Question: I have an app currently running on the market under beta testing. Everything was working fine until I realize I stopped earning money for a couple of days.
Is this something normal due to the decrease number of impressions? Or clicks?
Why does admob ignore completely the impressions I received?
Im worried that if I promote to the store ads will not work.
I appreciate any help!! Thanks a lot!

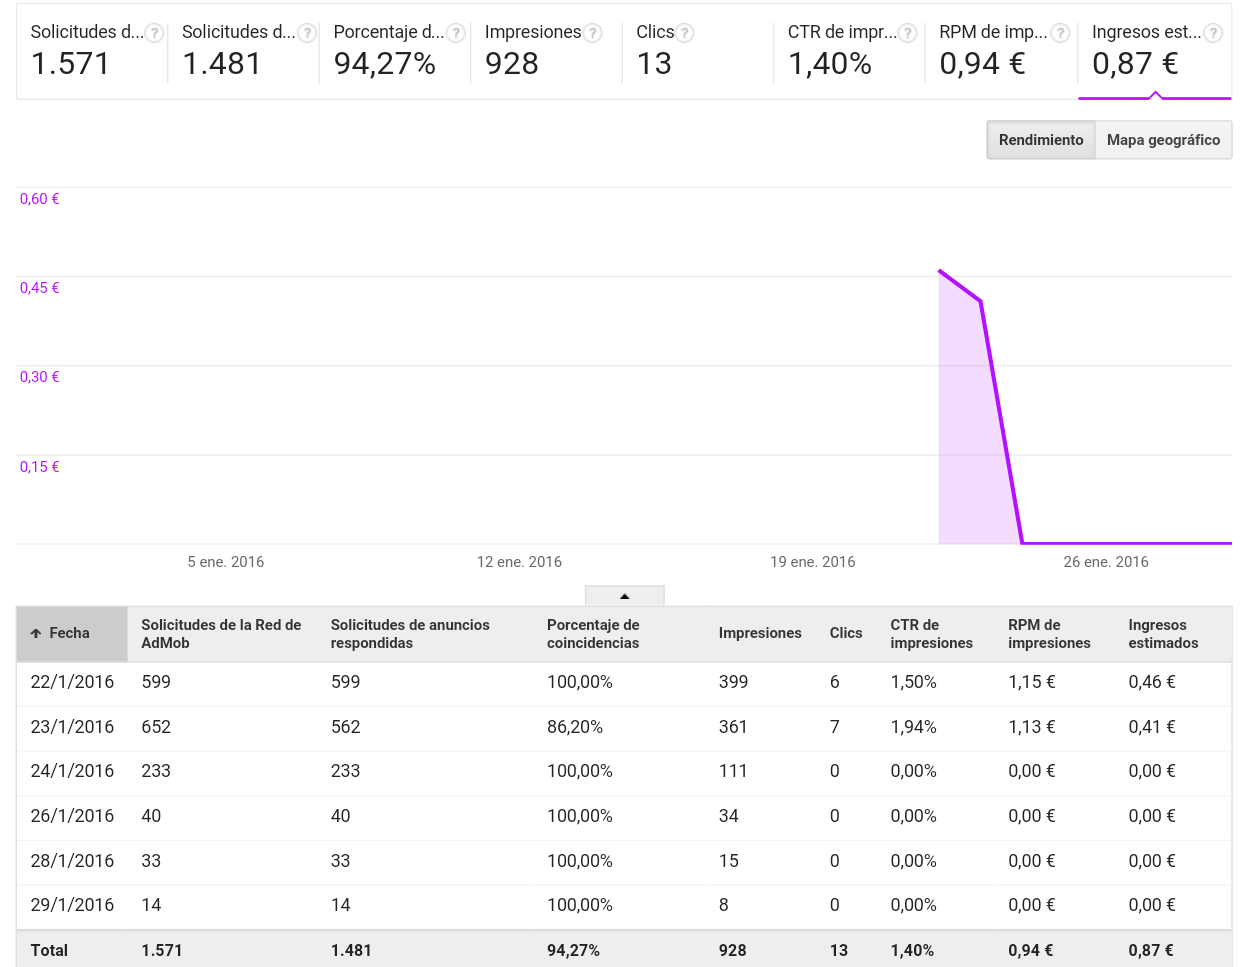
Answer: There could be three reasons for this:
1. No one is using the app and there are no impressions at all
2. All the devices on which the app is running are added as test devices
3. There is a delay in admob statistics update. This happens more than often.
: if there are impressions but no clicks there won't be any revenue till there are clicks. Most ads from admob are CPC.